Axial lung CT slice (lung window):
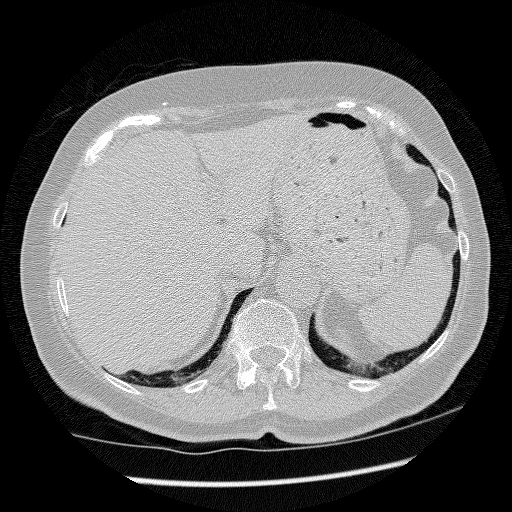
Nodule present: no